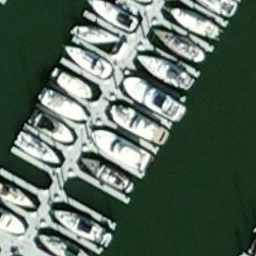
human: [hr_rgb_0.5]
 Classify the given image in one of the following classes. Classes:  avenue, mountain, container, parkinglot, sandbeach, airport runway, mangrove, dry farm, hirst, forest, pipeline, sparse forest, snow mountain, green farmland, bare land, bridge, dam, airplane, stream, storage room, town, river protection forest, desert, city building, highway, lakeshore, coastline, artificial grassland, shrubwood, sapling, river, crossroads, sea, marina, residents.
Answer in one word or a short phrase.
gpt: marina